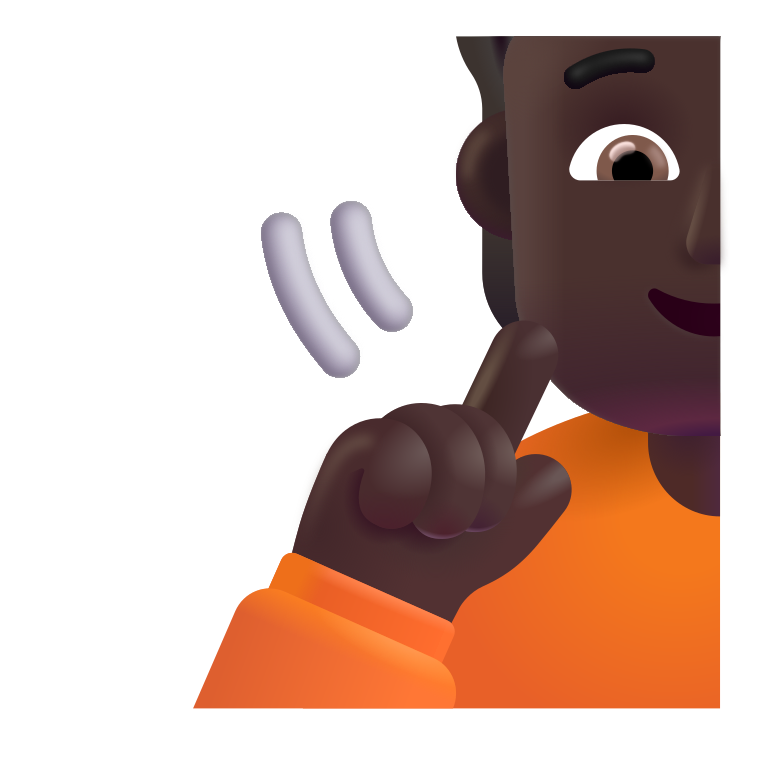
person deaf color dark